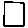
Label: square